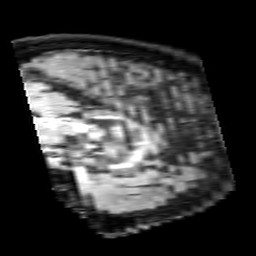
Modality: FLAIR
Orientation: sagittal
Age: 70
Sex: female
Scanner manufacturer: siemens
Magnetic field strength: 3 T
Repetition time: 9 s
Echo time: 0.099 s